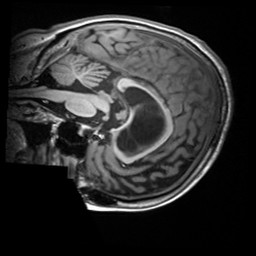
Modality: T1w
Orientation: sagittal
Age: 68
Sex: female
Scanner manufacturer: siemens
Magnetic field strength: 3 T
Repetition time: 2.2 s
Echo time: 0.00245 s